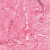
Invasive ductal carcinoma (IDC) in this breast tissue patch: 0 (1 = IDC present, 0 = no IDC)